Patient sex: M
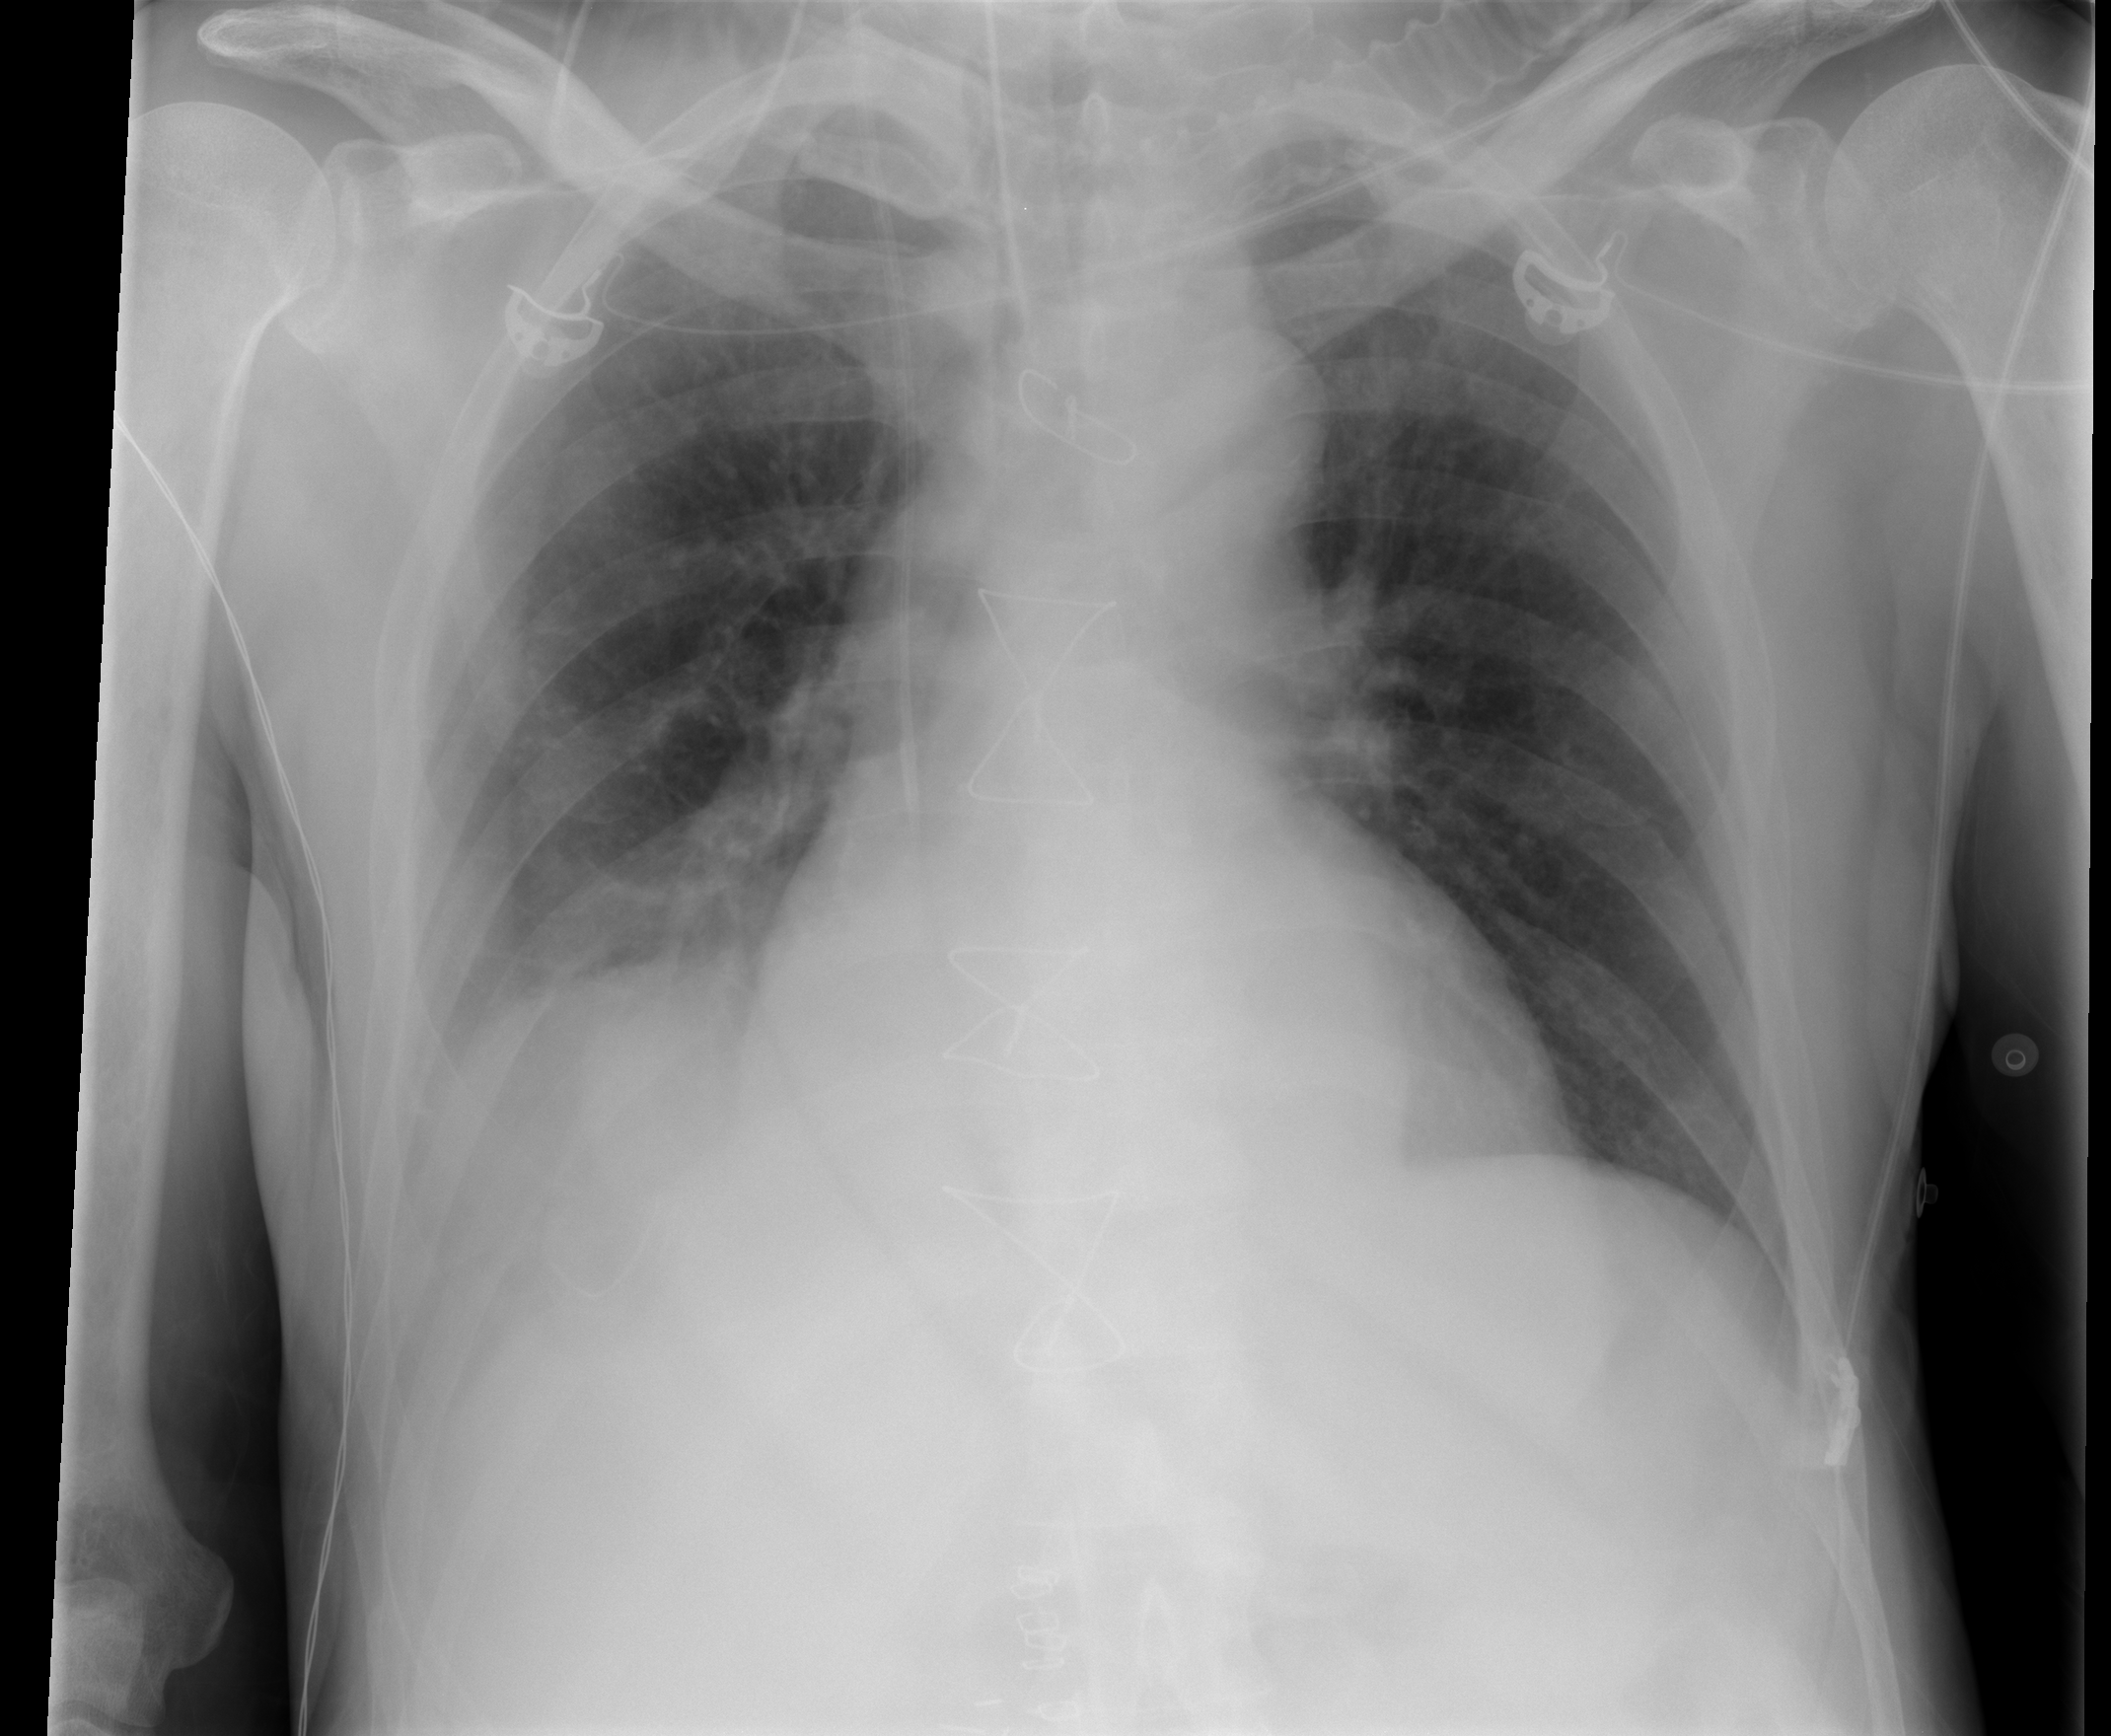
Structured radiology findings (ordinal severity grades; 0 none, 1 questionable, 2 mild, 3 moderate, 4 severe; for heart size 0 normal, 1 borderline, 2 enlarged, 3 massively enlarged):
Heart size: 2
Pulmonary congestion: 2
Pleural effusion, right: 2
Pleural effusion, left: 1
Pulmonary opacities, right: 1
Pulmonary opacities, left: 0
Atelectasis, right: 2
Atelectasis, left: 1